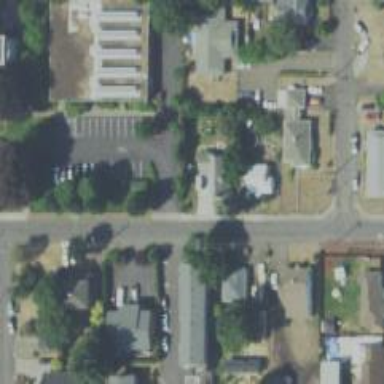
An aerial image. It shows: Residential road with sidewalk on the left side.